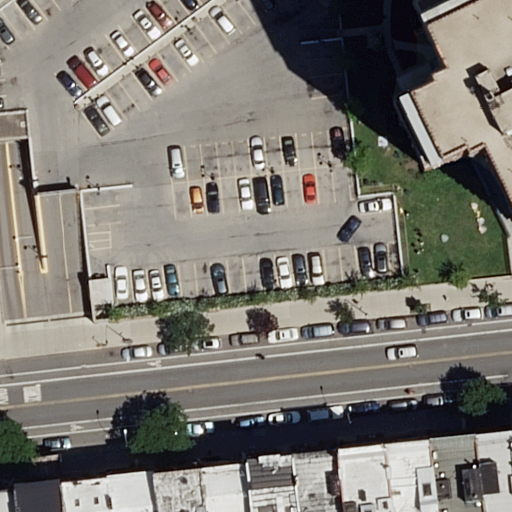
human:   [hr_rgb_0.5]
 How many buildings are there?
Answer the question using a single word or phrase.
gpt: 13

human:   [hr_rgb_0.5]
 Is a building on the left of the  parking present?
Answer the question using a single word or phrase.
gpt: no

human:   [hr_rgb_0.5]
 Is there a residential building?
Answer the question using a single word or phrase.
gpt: yes

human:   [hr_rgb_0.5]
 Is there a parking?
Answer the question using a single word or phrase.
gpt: yes

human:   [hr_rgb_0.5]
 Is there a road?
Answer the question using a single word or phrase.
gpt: yes

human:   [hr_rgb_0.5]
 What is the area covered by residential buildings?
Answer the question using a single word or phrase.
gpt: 2862m2

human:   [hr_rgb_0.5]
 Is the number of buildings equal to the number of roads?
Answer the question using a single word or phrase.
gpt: no

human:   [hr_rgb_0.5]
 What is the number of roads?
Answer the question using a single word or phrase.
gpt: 4

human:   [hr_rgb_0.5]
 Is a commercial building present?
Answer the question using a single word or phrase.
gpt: no

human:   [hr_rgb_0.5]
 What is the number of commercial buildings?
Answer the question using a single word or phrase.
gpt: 0

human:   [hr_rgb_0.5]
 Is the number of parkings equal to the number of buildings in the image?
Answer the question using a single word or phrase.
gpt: no

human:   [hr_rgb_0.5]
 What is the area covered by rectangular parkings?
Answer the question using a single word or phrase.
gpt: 303m2

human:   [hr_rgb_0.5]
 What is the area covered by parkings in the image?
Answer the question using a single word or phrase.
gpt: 303m2

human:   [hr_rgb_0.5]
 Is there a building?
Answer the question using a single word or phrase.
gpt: yes

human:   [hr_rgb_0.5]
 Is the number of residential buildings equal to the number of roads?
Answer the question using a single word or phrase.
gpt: no

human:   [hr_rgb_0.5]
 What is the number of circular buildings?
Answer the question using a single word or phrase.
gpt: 0

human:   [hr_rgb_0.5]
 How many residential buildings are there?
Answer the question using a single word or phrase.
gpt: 13

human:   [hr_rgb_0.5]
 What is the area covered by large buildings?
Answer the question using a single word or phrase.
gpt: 1329m2

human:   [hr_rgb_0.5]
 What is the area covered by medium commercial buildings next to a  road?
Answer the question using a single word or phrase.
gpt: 0m2

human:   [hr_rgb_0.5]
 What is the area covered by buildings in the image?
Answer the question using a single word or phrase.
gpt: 2862m2

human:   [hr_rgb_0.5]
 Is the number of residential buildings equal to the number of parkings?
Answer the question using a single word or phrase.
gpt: no

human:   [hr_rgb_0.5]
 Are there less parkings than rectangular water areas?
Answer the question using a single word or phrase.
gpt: no

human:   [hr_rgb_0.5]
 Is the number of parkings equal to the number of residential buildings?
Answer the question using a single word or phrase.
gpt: no

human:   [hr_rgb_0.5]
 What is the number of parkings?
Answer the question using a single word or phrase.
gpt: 1

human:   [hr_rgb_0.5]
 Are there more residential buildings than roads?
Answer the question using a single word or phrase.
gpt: yes

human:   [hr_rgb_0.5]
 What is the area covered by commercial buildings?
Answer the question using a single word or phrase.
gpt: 0m2

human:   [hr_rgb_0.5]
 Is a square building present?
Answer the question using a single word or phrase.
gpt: no

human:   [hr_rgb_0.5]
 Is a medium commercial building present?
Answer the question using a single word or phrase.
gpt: no

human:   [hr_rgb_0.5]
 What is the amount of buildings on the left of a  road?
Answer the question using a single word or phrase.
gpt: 5

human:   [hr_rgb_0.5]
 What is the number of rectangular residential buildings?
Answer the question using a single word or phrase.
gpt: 4

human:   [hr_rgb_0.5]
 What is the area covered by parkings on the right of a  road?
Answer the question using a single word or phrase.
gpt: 0m2

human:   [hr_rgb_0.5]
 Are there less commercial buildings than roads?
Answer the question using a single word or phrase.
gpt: yes

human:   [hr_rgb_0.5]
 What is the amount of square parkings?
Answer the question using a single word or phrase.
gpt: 0

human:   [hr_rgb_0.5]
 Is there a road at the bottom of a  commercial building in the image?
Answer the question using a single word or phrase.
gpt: no

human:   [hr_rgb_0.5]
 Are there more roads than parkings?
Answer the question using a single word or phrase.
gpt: yes

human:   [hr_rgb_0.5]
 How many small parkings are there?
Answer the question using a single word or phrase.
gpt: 0

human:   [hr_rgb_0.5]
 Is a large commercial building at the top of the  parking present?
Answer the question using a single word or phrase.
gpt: no

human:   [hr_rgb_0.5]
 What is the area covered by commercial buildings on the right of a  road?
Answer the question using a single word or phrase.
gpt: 0m2

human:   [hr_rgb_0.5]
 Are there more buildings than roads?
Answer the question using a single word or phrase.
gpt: yes

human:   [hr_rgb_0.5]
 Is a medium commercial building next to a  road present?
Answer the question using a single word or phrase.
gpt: no

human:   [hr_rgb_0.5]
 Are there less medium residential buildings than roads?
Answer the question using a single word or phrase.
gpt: no

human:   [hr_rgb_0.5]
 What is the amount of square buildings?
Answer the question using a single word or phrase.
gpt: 0

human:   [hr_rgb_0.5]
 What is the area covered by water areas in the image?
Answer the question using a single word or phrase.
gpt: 0m2

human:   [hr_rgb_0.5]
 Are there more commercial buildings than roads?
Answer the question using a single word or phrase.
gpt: no

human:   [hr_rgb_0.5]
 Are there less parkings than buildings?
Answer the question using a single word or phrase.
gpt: yes

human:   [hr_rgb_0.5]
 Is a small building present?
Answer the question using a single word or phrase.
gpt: yes

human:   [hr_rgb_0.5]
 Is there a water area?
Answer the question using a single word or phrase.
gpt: no

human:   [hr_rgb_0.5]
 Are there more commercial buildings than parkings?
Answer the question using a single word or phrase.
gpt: no

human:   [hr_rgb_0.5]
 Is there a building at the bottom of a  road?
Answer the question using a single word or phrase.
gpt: yes

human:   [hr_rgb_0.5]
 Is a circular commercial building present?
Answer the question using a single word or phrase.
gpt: no

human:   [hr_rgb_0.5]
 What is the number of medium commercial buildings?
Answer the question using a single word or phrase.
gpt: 0

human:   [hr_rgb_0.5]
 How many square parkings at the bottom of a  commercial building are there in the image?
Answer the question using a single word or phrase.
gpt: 0

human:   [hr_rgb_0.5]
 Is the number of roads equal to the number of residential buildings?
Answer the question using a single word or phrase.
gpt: no

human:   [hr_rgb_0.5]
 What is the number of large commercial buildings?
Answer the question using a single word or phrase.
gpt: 0

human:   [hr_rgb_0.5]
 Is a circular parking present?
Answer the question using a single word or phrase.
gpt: no

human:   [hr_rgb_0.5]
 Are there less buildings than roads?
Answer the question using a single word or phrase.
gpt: no

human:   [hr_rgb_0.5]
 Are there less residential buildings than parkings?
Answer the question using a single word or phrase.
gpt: no

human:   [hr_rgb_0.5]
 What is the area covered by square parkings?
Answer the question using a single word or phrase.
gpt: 0m2

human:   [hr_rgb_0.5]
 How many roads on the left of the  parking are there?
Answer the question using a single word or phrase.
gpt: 0

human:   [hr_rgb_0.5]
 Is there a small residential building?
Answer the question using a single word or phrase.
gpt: yes

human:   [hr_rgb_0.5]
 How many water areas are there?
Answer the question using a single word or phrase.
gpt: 0

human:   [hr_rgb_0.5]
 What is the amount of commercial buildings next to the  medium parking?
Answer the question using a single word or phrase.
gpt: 0

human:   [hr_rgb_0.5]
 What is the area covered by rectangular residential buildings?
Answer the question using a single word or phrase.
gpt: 423m2

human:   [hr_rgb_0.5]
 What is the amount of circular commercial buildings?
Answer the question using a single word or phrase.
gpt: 0